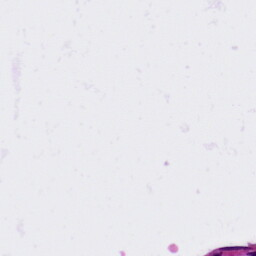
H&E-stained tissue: Colon